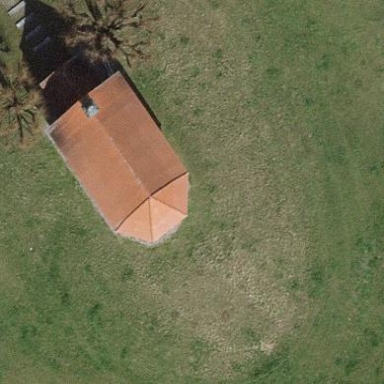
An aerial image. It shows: Chapel that serves as place of worship.